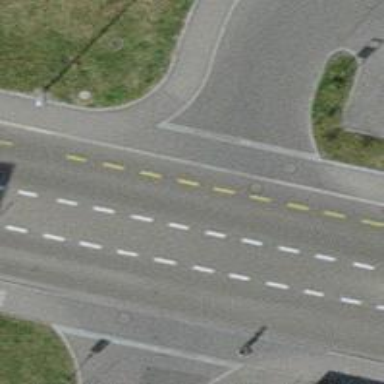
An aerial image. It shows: Sidewalk along the footway.